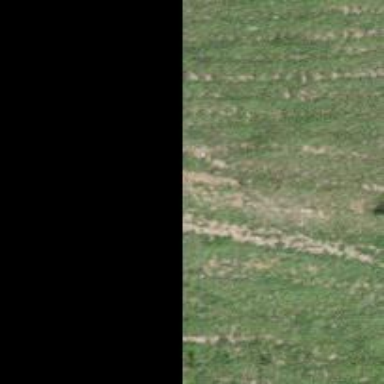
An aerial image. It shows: Grassy track with grade5 tracktype.